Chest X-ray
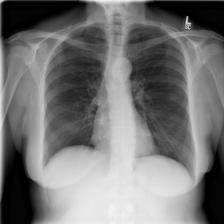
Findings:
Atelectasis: negative
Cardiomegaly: negative
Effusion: negative
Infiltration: negative
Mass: negative
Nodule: negative
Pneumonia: negative
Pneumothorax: negative
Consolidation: negative
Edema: negative
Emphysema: negative
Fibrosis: negative
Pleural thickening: negative
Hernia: negative